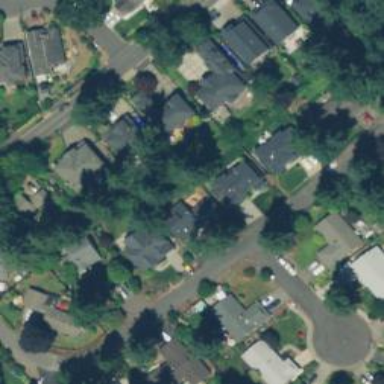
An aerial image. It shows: Residential road with sidewalk on the left side.